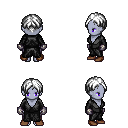
a pixel art fantasy rpg character, female body template, dark elf, purple skin, gray robe, metal pants, white parted hairstyle, metal gloves, brown shoes, four views (front, back, left, right), 2x2 character sprite sheet, small pixel art, hard edges, no anti-aliasing